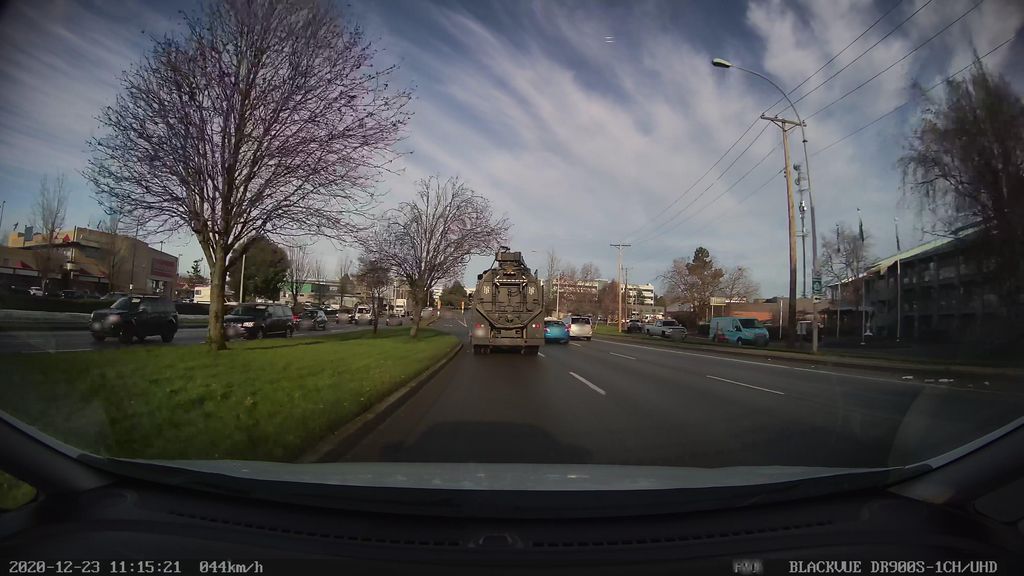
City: victoria